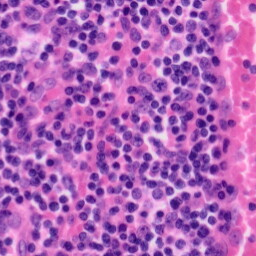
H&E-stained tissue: Tonsil